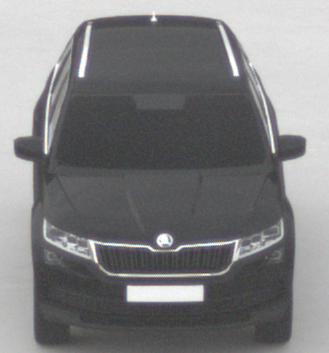
Make: Skoda
Model: Kodiaq 1.4 TSI
Detailed model: Kodiaq
Model produced from: 2017/03
Model produced until: 2018/05
Doors: 5
Color: black
Road condition: dry road
Daytime: morning or afternoon
Contrast: low contrast